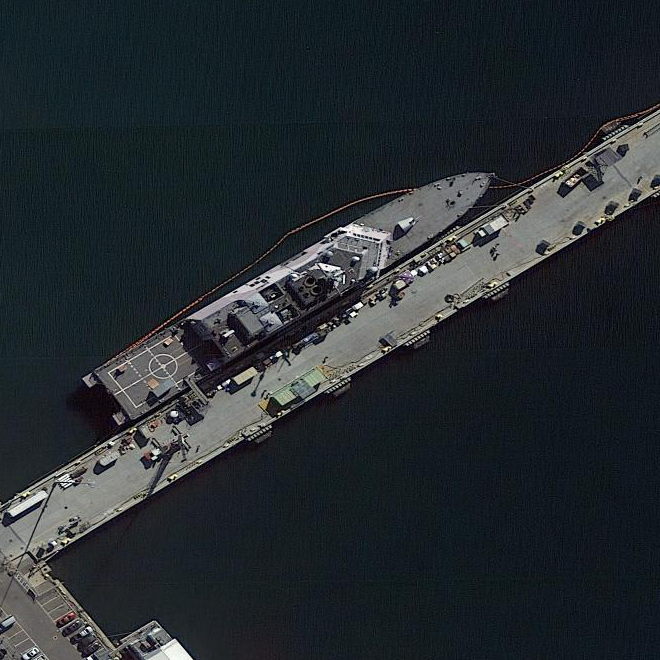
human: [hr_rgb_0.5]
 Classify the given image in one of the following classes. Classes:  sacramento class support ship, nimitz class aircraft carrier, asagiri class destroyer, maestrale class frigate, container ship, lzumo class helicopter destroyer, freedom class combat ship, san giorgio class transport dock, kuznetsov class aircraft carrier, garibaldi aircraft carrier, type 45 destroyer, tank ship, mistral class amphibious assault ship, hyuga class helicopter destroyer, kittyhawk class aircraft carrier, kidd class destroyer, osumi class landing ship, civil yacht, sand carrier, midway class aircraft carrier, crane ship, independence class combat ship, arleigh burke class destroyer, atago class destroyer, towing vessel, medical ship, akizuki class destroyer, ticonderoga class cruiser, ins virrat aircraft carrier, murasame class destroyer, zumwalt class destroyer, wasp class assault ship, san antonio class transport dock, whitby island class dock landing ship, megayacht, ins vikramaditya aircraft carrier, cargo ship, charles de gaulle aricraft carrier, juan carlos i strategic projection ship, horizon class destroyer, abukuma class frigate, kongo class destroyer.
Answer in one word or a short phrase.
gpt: Freedom class combat ship